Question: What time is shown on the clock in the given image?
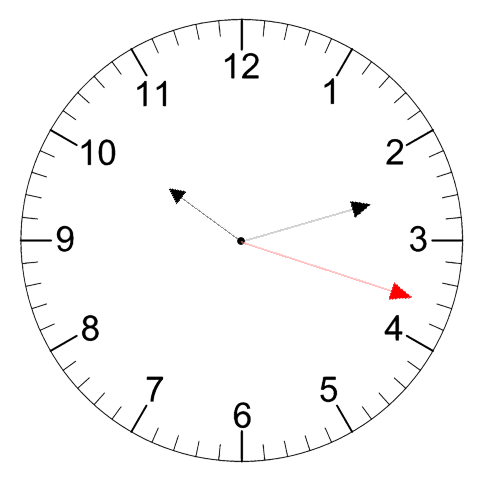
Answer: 10:12:18